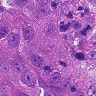
Metastatic tissue present: yes